Field crop: tomato
Growth stage: 1
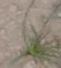
Species: cyperus